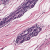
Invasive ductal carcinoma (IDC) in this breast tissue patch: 0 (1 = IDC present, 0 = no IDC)